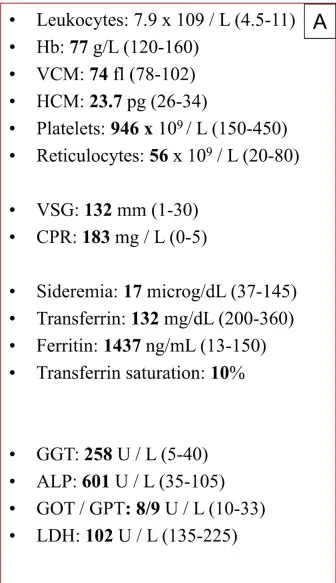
Analytical data: (A) Hyporegenerative microcytic anaemia, abnormality in iron metabolism (Fe), elevation of acute phase reactants and liver enzyme abnormality.
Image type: chart (chart)